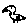
Label: bird